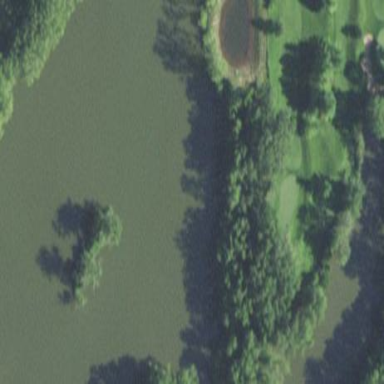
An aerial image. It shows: Water hazard on golf course.